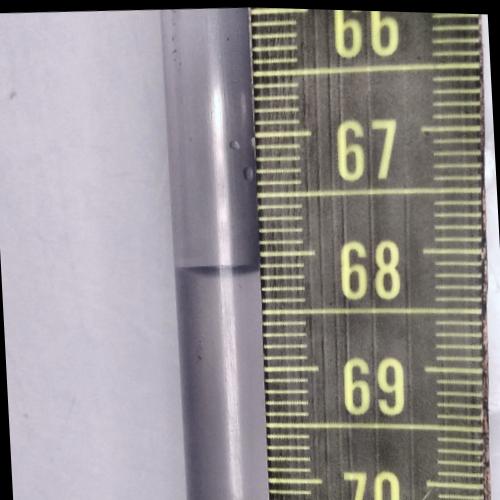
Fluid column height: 68.2 cm